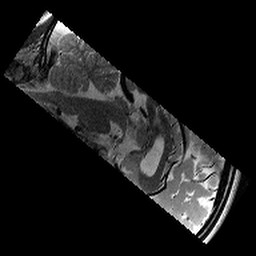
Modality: T2w
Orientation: sagittal
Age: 11
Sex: male
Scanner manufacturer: siemens
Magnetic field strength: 3 T
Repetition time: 8.46 s
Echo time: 0.067 s